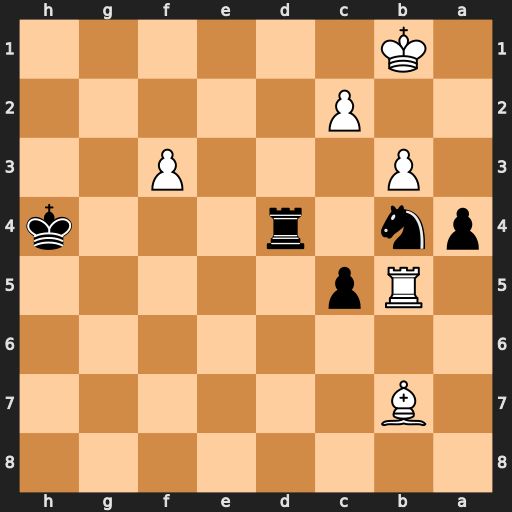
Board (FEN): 8/1B6/8/1Rp5/pn1r3k/1P3P2/2P5/1K6
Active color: b
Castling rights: -
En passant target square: -
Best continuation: a3 Rxb4 cxb4